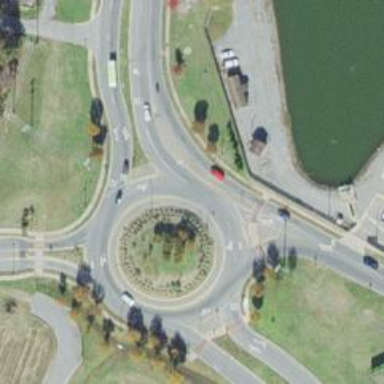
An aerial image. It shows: Secondary road with asphalt surface leading to roundabout junction.